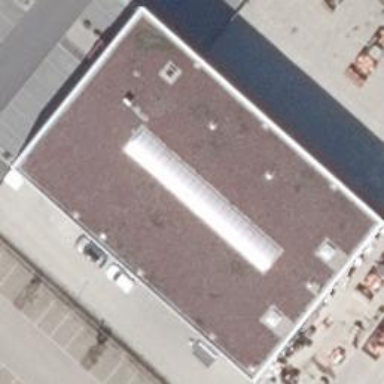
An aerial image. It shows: Commercial building.